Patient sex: F
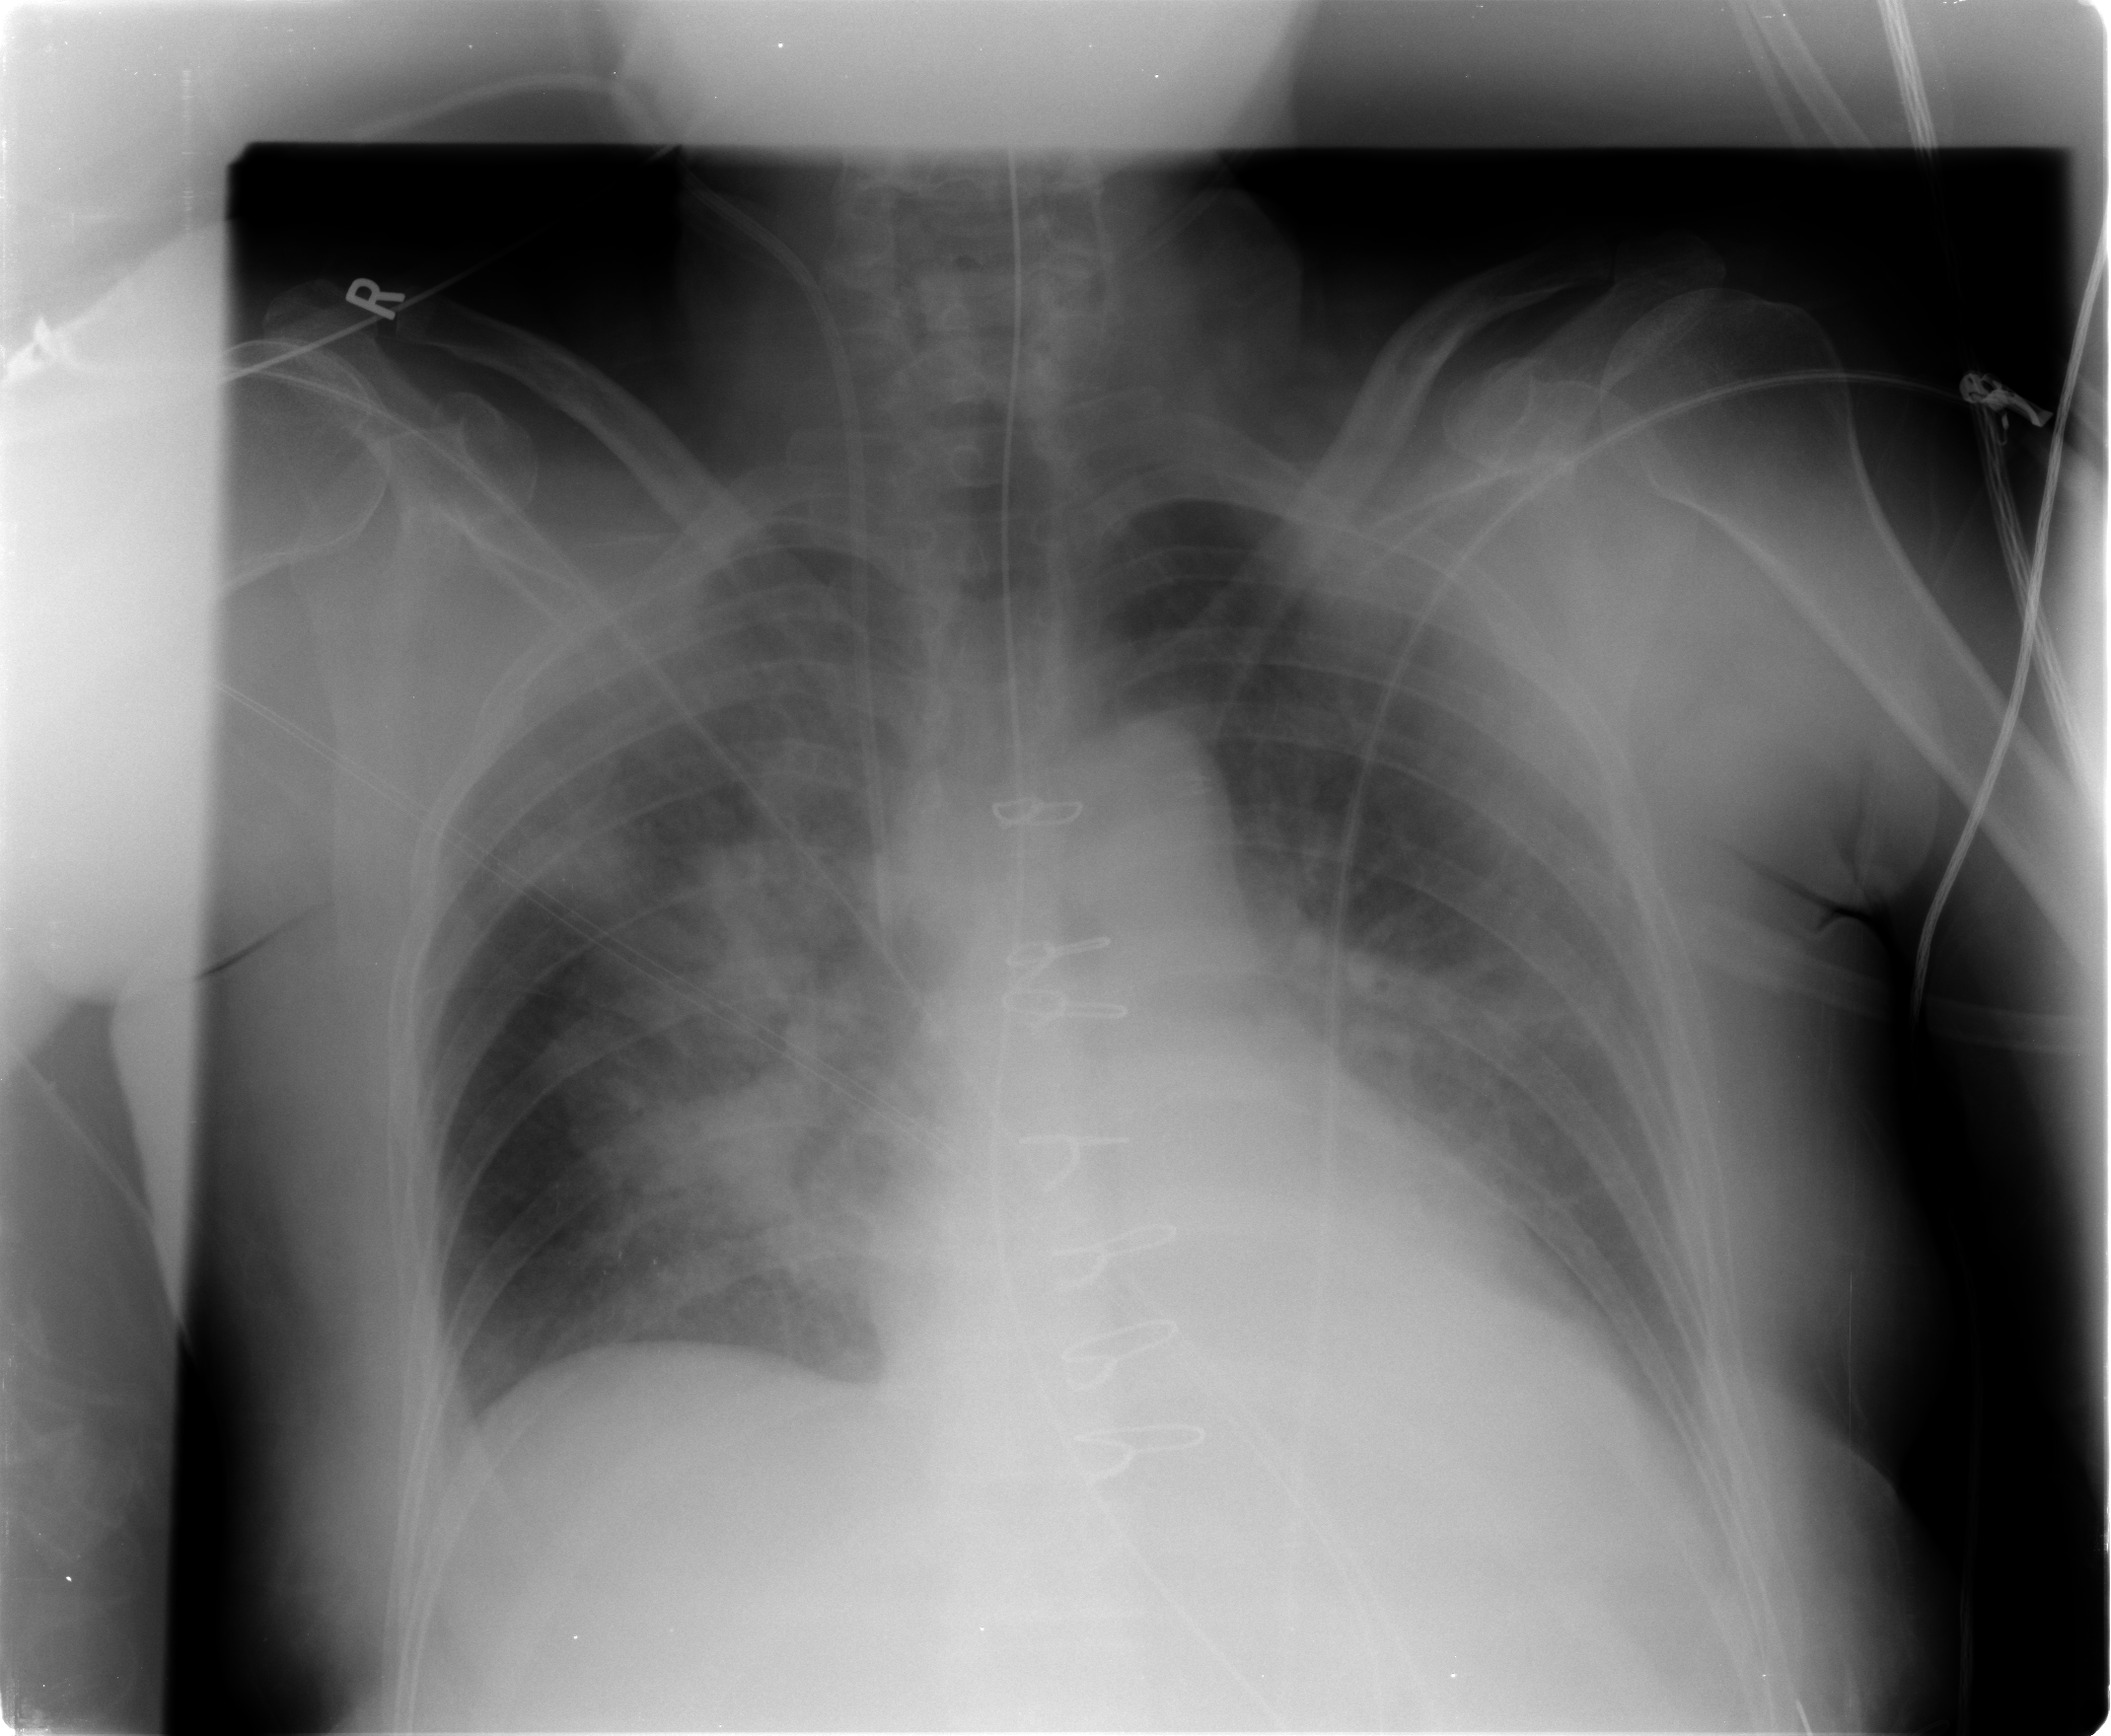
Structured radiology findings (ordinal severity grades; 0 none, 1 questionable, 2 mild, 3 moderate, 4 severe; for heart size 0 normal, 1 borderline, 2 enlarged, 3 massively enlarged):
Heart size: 1
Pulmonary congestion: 1
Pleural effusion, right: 3
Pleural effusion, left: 2
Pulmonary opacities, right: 3
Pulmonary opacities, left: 2
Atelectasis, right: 2
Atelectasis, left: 2